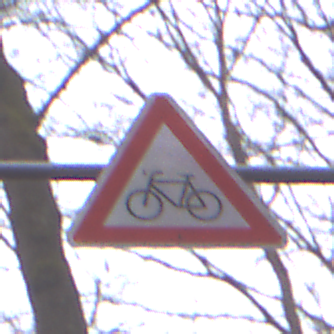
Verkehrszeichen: RadverkehrRechts
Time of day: MorningAfternoon
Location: Outdoor (Nature)
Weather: Overcast
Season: Autumn
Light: Natural